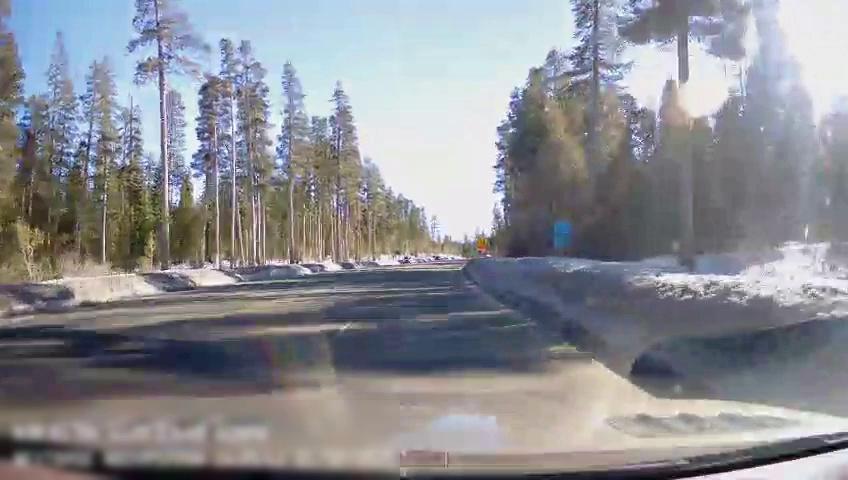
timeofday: Day
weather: Snowy
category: Drivable Space
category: Traffic | Signs
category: Traffic | Signs